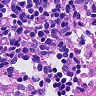
Metastatic tissue present: no